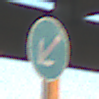
Verkehrszeichen: VorgeschriebeneVorbeifahrtLinks
Umgebung: Roofed, Suburban
Tageszeit: SunriseSunset
Wetter: Clear
Licht: Natural
Jahreszeit: NotSpecified
Kontrast: MediumContrast